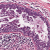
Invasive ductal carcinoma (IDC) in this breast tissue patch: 0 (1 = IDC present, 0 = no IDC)